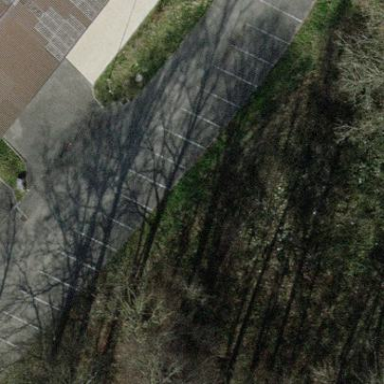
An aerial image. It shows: Street side parking area.